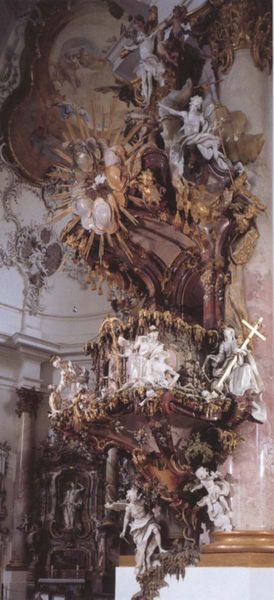
Titel: Kanzel
Künstler: Johann Joseph Christian
Standort: Reutlingen, Kloster Zwiefalten (EU - D - BW)
Schlagwörter: marmor, säule, säulen, weiss, rot, barock, kirche, gold, engel, empore, stuck, vergoldet, kreuz, strahlen, orgel, kanzel, christus, jesus, kruzifix, rötlich, predigt, deckengemälde, golden, prunk, putten, putti, sakralbau, kruez, gekreuzigter, marmorsäule, barockkirche, pedigt, deckenge,+